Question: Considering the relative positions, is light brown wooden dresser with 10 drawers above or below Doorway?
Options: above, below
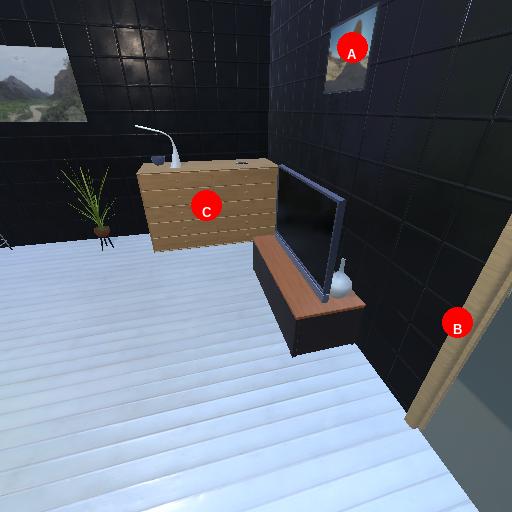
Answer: above